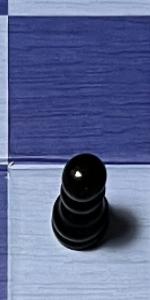
Label: Pawn_Black